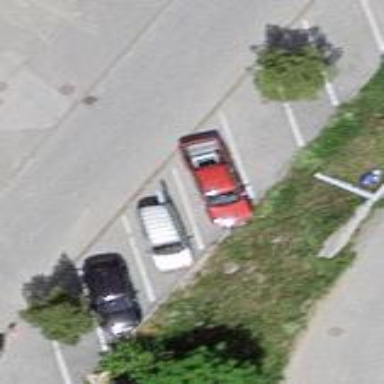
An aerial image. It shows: Parking area.